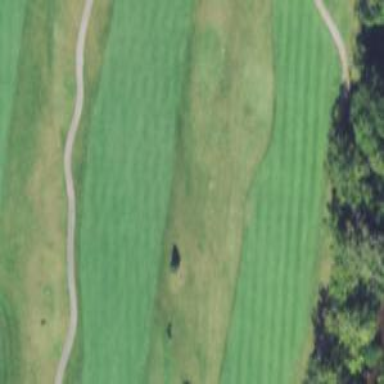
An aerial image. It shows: View of golf hole.